Question: I have a sidebar with the a title in it and I want to center the title in the middle of the sidebar in such a way that the first letter of each word in the title is aligned vertically.
'''
#sidebar {
height: 100%;
width: 250px;
position: fixed;
z-index: 1;
top: 0;
left: 0;
overflow-x: hidden;
padding-top: 20px;
background: linear-gradient(-90deg, #353f4d, #3f4957);
}
#title-div {
position: absolute;
top: 0;
width: 100%;
background-color: #2980b9;
}
.title-text {
display: inline-block;
margin-left: auto;
margin-right: auto;
font-family: Raleway;
color: #f2f1f1;
}
'''
'''
<body>
<div id="sidebar">
<div id="title-div">
<h1 class="title-text">The<br>Title</h1>
</div>
</div>
</body
'''

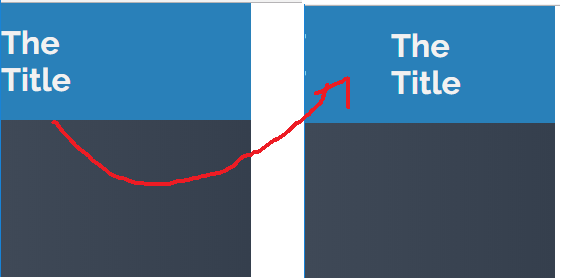
Answer: 'display: flex; justify-content: center' for '#title-div' fixes the issue.
If you are new to flexbox I recommend <URL>.
### Snippet
'''
#sidebar {
height: 100%;
width: 250px;
position: fixed;
z-index: 1;
top: 0;
left: 0;
overflow-x: hidden;
padding-top: 20px;
background: linear-gradient(-90deg, #353f4d, #3f4957);
}
#title-div {
display: flex;
justify-content: center;
position: absolute;
top: 0;
width: 100%;
background-color: #2980b9;
}
.title-text {
display: inline-block;
margin-left: auto;
margin-right: auto;
font-family: Raleway;
color: #f2f1f1;
}
'''
'''
<body>
<div id="sidebar">
<div id="title-div">
<h1 class="title-text">The<br>Title</h1>
</div>
</div>
</body>
'''